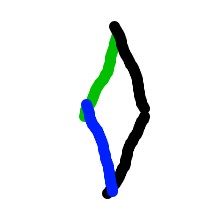
Shape: rhombus